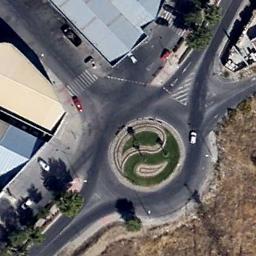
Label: roundabout